Interaction volume radius: 10 \u00c5
Interaction volume height: 15 \u00c5
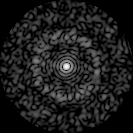
Disorder parameter: 0.8478